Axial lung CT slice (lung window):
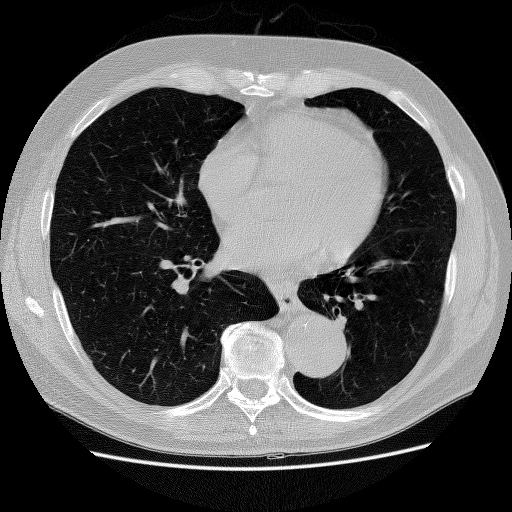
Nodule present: no